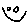
Label: smiley face